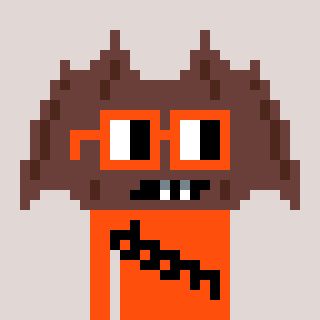
a pixel art character with square orange glasses, a bat-shaped head and a orange-colored body on a warm background